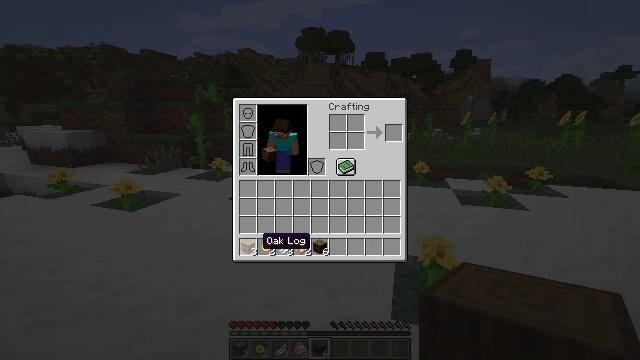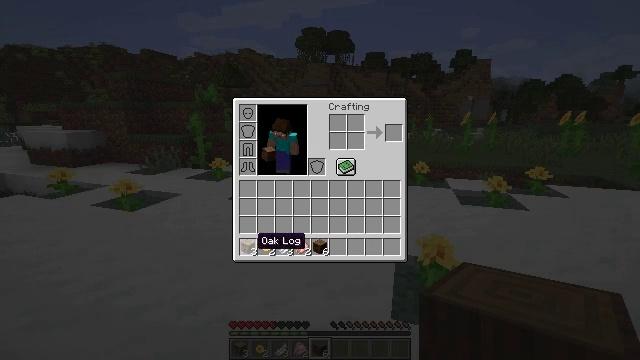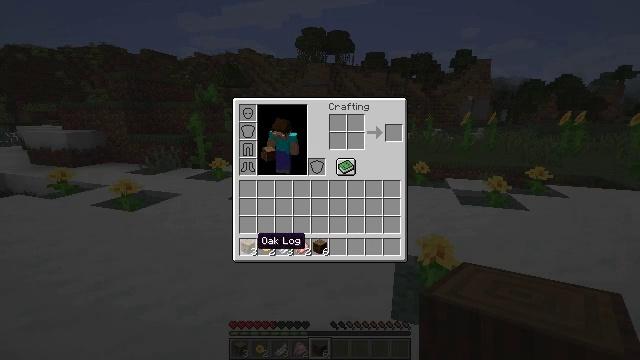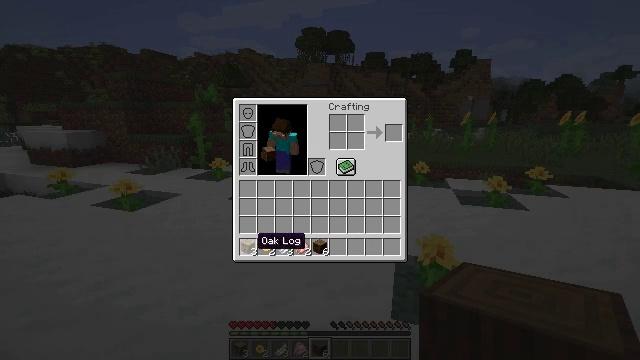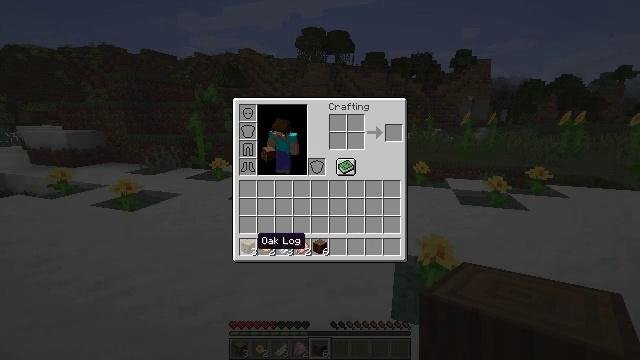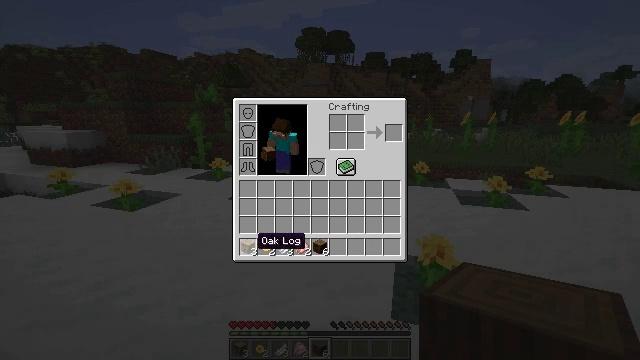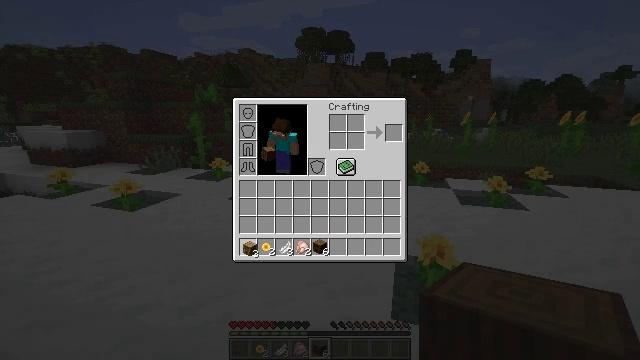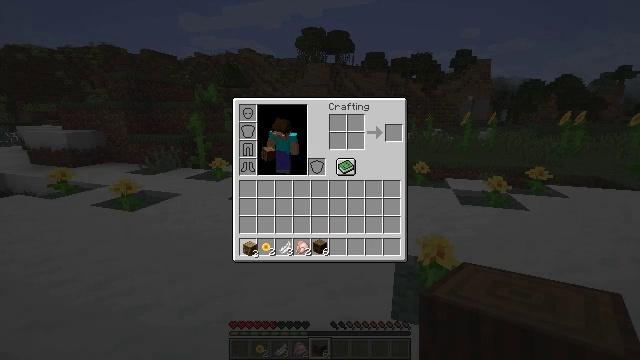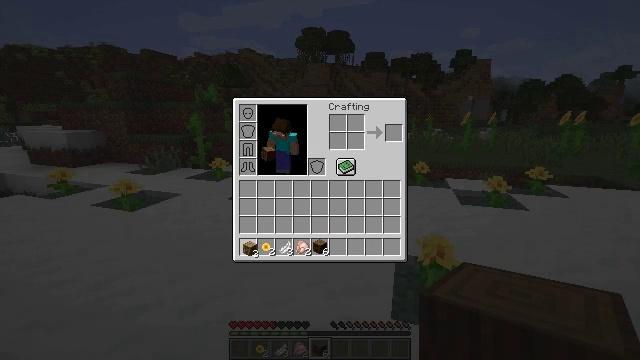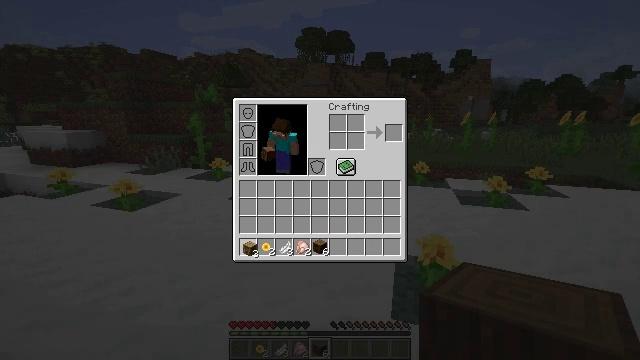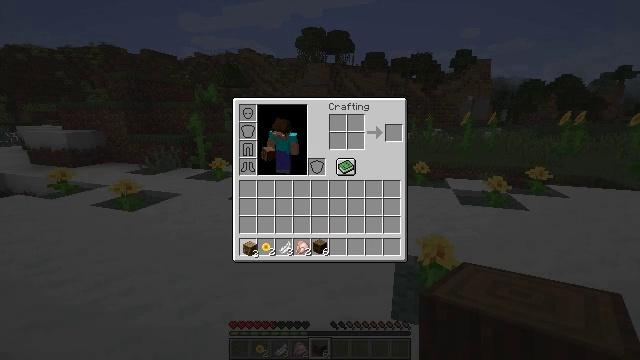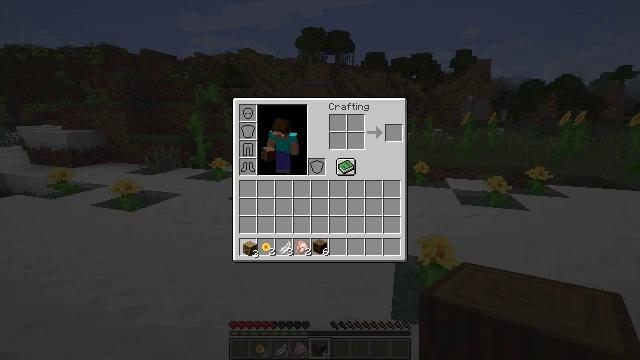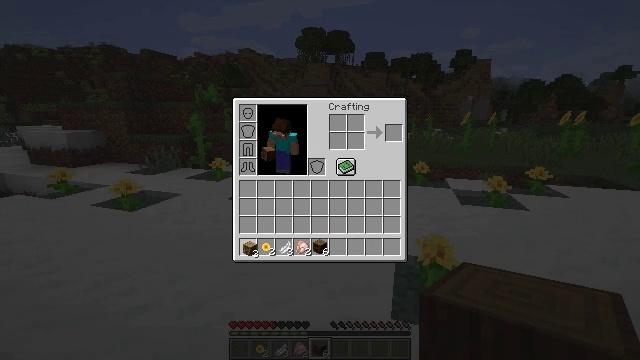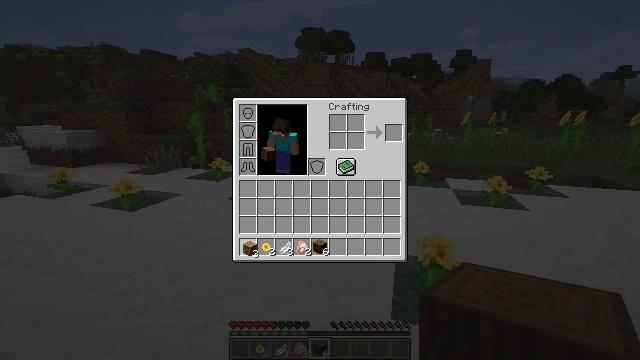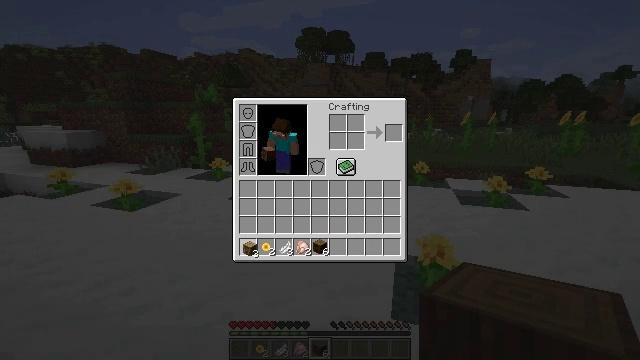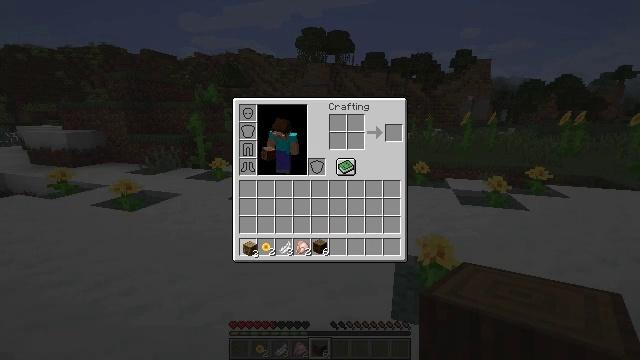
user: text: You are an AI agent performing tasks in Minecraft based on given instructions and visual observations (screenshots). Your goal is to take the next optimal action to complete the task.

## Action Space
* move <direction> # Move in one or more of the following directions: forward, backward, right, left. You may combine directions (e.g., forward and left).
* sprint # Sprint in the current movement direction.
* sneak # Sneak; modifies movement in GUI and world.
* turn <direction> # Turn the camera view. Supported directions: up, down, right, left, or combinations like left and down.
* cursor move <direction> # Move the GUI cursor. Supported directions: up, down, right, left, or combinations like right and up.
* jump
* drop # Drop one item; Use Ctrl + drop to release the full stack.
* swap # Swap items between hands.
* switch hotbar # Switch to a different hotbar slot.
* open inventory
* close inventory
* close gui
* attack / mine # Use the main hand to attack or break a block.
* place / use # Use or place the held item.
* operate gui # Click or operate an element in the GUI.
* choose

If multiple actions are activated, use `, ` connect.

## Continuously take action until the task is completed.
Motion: motion action
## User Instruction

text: Transform raw spruce into spruce wood.
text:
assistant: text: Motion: no_op
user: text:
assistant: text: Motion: no_op
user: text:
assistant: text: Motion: no_op
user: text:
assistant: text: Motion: no_op
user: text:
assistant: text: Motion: no_op
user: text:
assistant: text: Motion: operate gui
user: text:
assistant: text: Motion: operate gui
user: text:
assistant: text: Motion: operate gui
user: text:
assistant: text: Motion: operate gui
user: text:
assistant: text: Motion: no_op
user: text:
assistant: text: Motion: no_op
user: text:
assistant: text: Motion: no_op
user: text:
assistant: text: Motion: no_op
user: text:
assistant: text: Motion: no_op
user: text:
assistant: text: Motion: no_op
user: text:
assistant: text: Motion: no_op
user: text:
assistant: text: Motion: no_op
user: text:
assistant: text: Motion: no_op
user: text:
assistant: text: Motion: no_op
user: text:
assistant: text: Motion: no_op
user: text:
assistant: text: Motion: no_op
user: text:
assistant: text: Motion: no_op
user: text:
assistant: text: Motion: no_op
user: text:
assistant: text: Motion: no_op
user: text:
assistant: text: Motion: no_op
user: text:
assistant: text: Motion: no_op
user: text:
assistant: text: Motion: no_op
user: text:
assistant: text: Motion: no_op
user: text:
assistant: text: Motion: no_op
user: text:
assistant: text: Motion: no_op